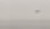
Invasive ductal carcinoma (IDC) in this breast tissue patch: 0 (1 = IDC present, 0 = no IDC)